Platform: macOS
Application: Arc Browser
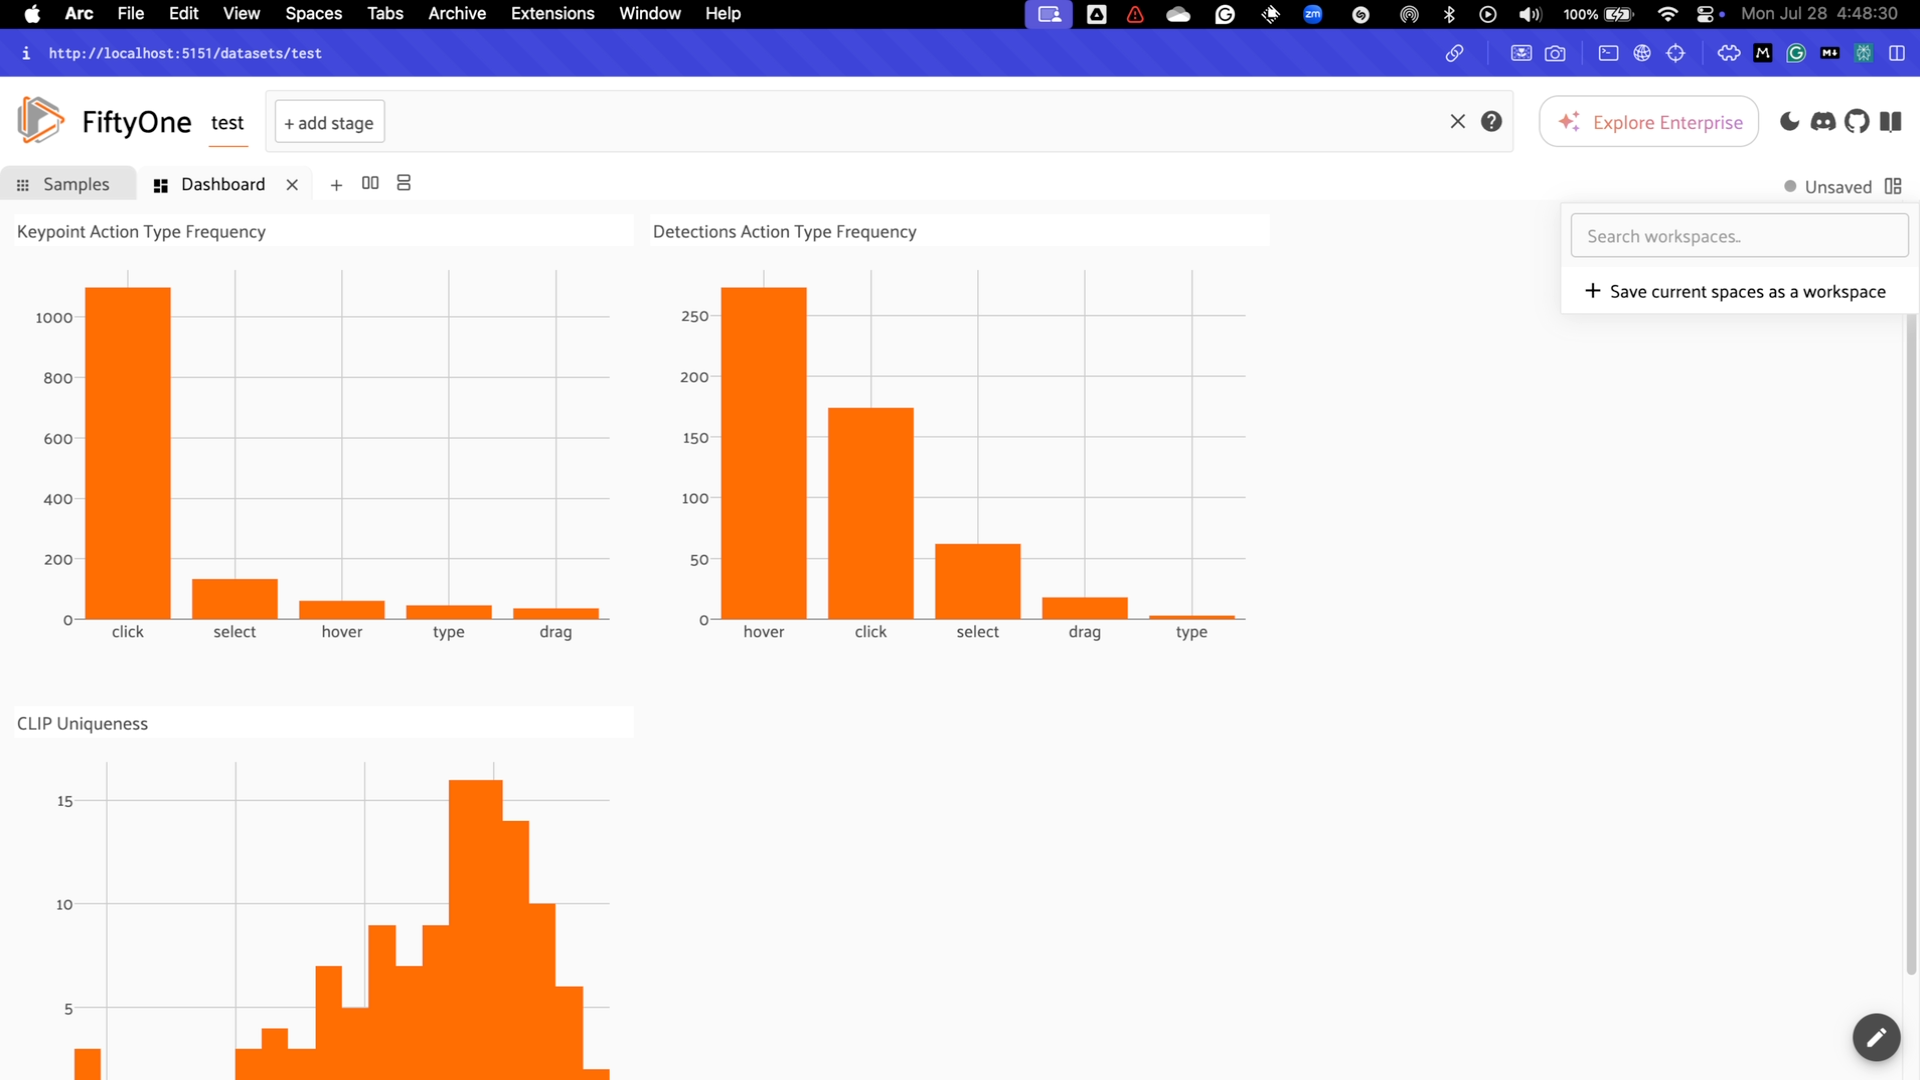
task_description: Split spaces vertically
action_type: click
element_info: Icon

task_description: Split spaces horizontally
action_type: click
element_info: Icon
task_description: Open the workspaces menu
action_type: click
element_info: Button

task_description: Save current layout as workspace
action_type: click
element_info: Menu Item

task_description: Switch to the samples panel
action_type: click
element_info: Menu Item